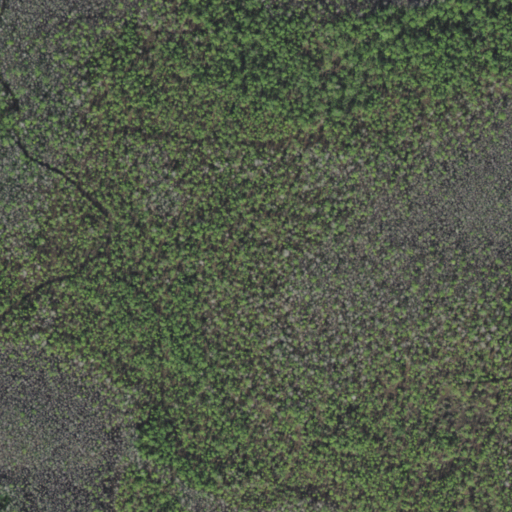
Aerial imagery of island in Florida named Panther Island containing only woody wetlands